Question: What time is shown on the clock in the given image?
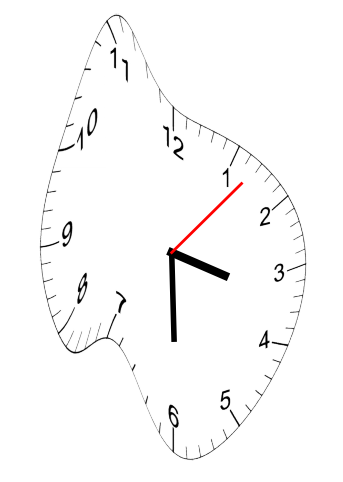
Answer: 03:30:07